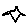
Label: star